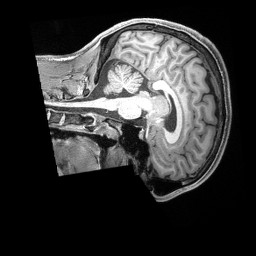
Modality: T1w
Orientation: sagittal
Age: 23
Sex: male
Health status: healthy
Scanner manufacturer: siemens
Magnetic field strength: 3 T
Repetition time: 2.4 s
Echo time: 0.00228 s